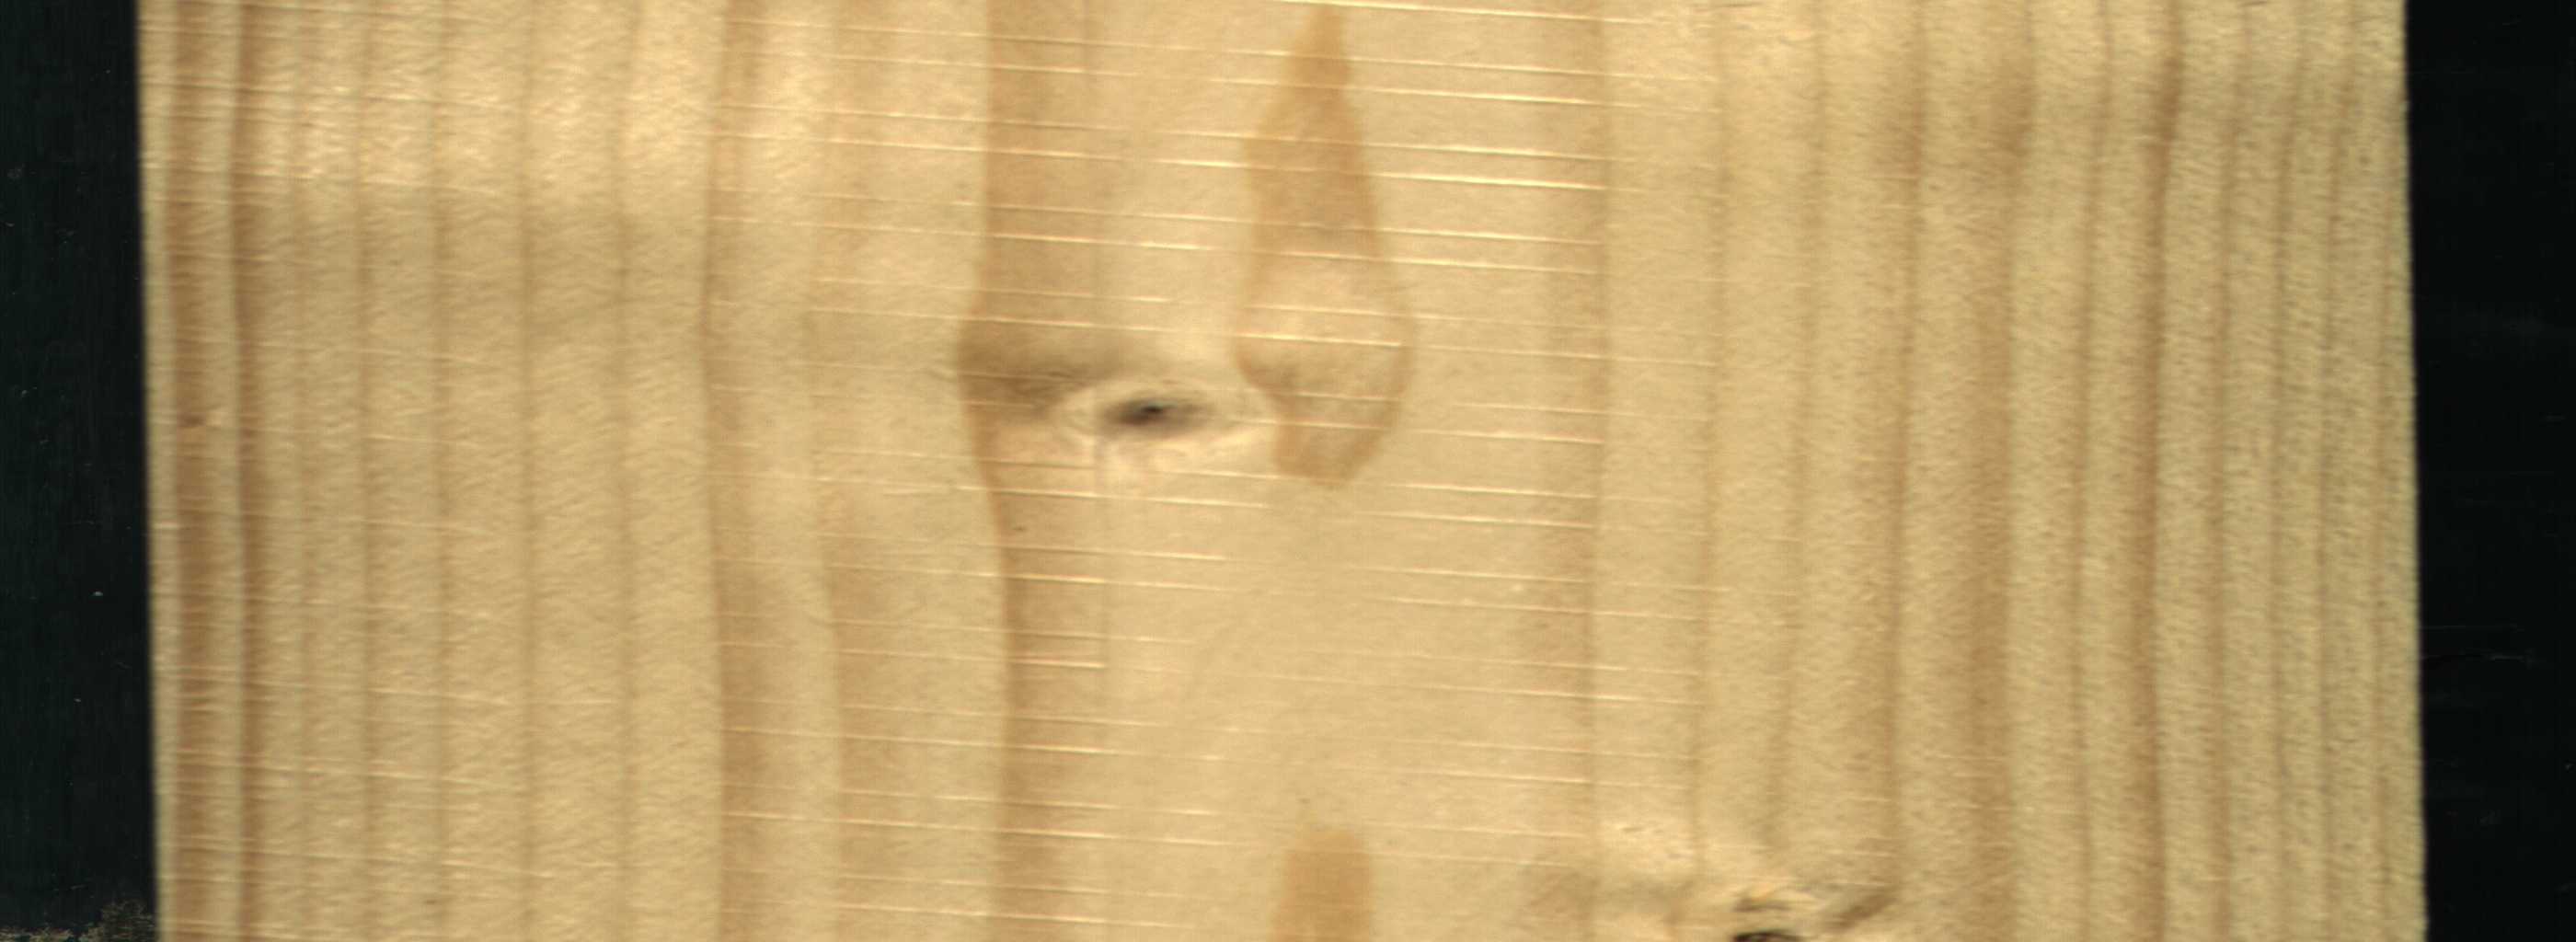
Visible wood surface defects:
Dead_Knot
Live_Knot